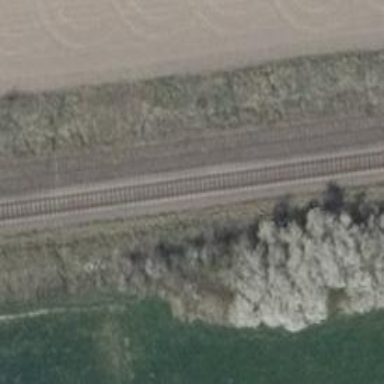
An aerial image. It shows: Railway signal.